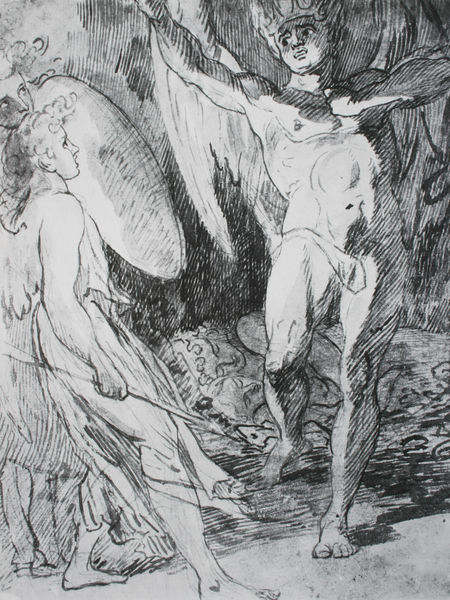
Titel: The Detection of Satan by Ithuriel
Künstler: James Barry
Standort: Kansas City (Missouri)
Institution: W. Rockhill Nelson Gallery of Art
Schlagwörter: akt, dunkel, feder, flügel, kopf, körper, lendenschurz, mann, nackt, schatten, umhang, weiß, landschaft, bewegung, brust, frau, frisur, grau, hell, kleid, kreide, licht, schwarz, skizze, zeichnung, tuch, arme, stehen, erde, boden, gewand, tücher, paar, frontal, krone, locken, engel, beine, sprung, bein, füße, haltung, grafik, graphik, linien, lanze, karikatur, muskeln, nabel, bauch, faltenwurf, zehen, oberkörper, striche, muskulös, schild, fuss, kohle, kontur, druck, schraffur, radierung, stich, schwarzweiß, waffen, strich, waffe, bleistift, mythologie, gekringel, jüngling, männlich, scharz-weiss, erscheinung, speer, hera, amor, kupferstich, lendenschurtz, athene, nackter mann, pfeil, auferstehung, diana, michael, kringel, neptun, s/w, schaffur, lendenschürze, redierung, muskolös, beine#, natur#